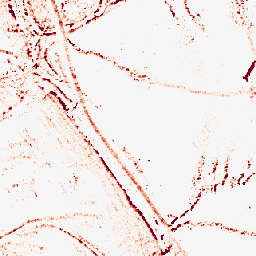
Category: morphological
Decomposition family: morphological_square
Decomposition parameters: operation: opening
size: 5
Upsampling method: area
Upsampling parameters: scale: 8
Upsampling scale: 8